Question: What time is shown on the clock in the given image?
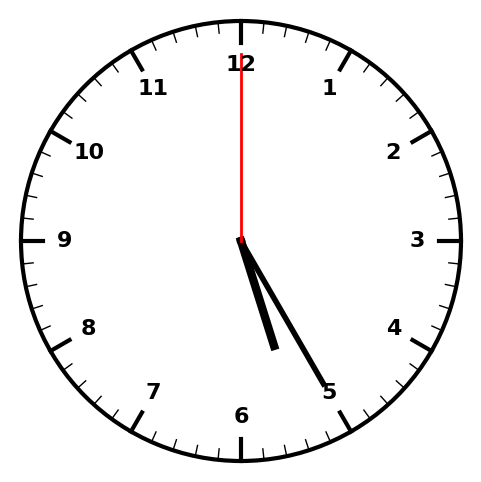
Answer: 05:25:00